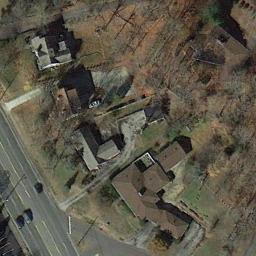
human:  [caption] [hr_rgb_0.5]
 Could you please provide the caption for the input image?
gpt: The houses in the mid-sized residential area are lined up neatly .

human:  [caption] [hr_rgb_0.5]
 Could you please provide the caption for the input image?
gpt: The medium residential is on the bare land next to the road .

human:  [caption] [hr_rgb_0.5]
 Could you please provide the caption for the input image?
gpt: A medium residential area with some neatly arranged houses is along a road .

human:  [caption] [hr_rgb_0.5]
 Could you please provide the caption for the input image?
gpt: Many buildings of different shapes are in medium residential area .

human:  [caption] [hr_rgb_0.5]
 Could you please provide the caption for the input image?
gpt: There are some buildings on brown lawns on the medium residential area .